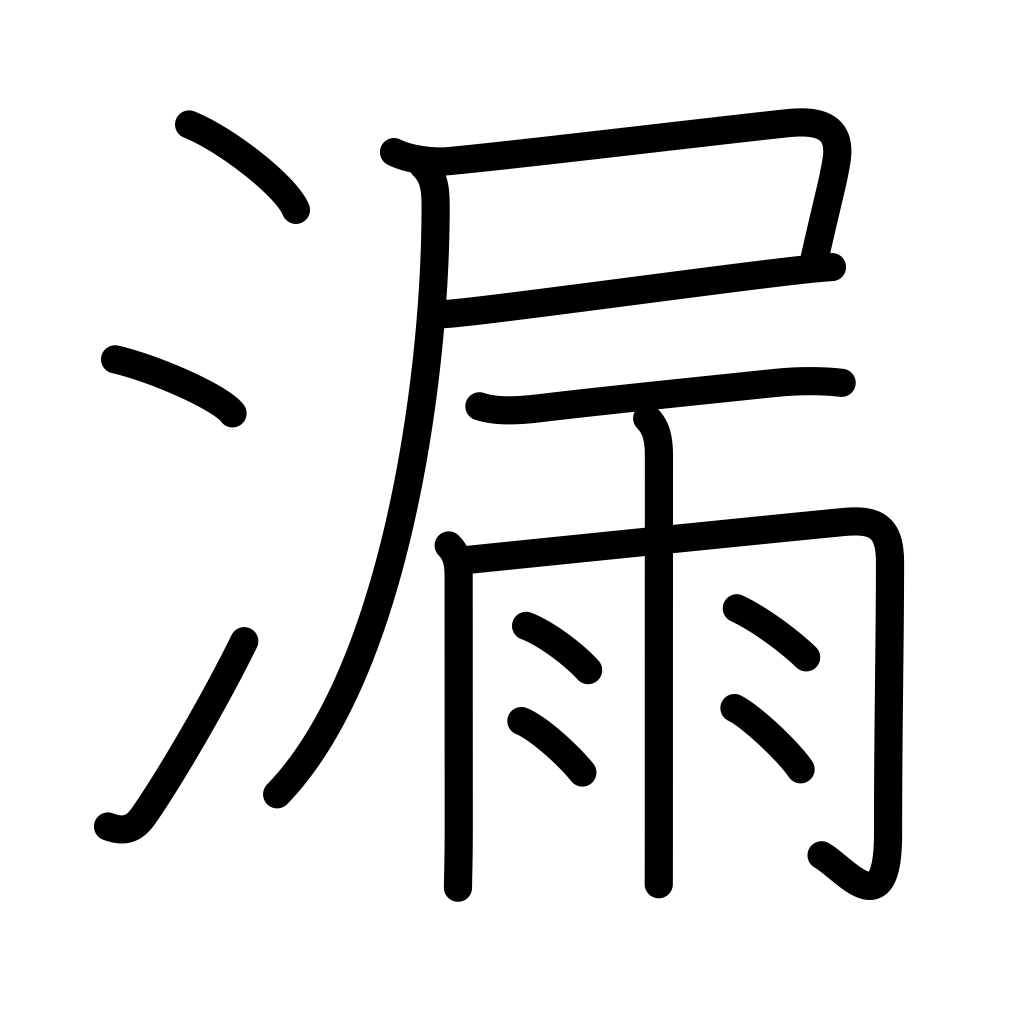
Meaning: leak, escape, time